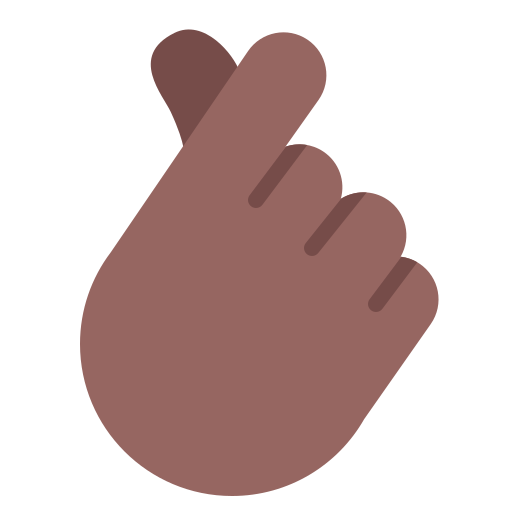
hand with index finger and thumb crossed flat  dark